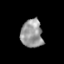
Tissue: skin
Cell type: Epithelial cells
Senescence score: 0.2833
Nuclear area (px): 605
Mean DAPI intensity: 150.906